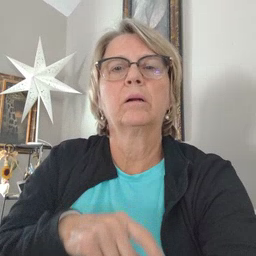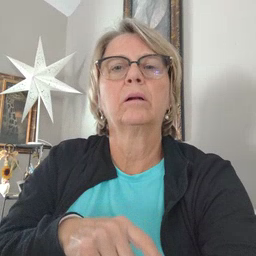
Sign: doll